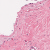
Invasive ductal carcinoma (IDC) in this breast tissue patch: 0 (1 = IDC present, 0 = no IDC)